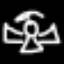
Label: angel